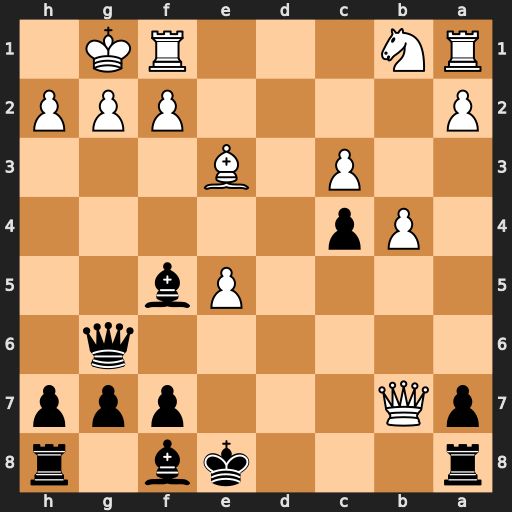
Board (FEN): r3kb1r/pQ3ppp/6q1/4Pb2/1Pp5/2P1B3/P4PPP/RN3RK1
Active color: b
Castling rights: kq
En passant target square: -
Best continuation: Be4 Qxe4 Qxe4